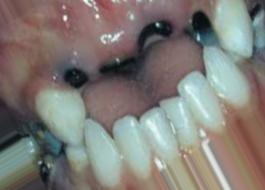
Condition: Caries